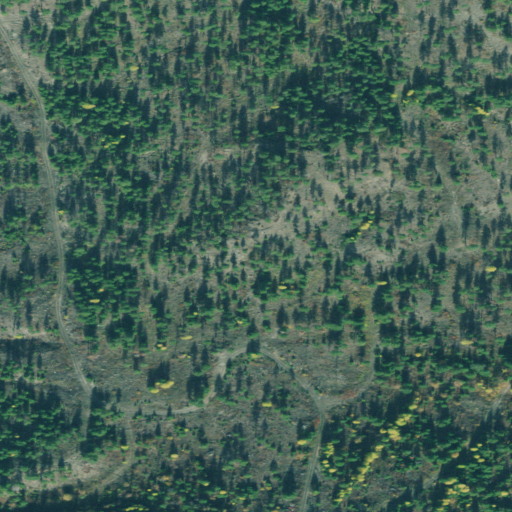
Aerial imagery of plain(s) in Montana named Dunn Creek Flats containing evergreen forest and shrub